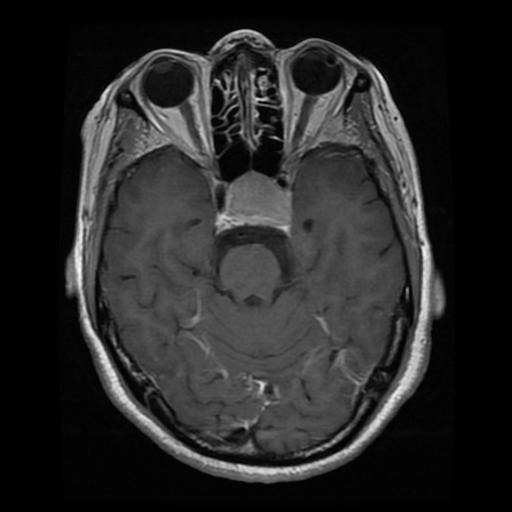
Label: pituitary